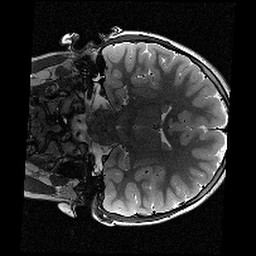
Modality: T2w
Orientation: coronal
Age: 9
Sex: female
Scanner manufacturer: siemens
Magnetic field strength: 3 T
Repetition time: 9.23 s
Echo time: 0.067 s